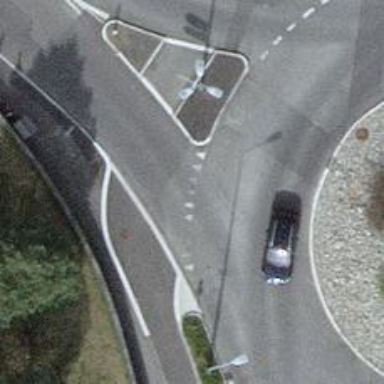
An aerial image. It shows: Road with "give way" sign.